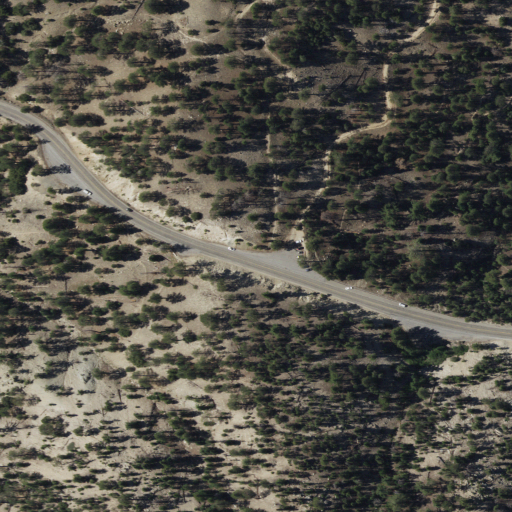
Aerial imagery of gap in California named Cloudburst Summit containing grassland, evergreen forest, shrub, low intensity development, open development, and medium intensity development